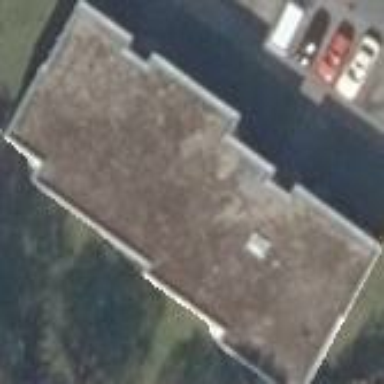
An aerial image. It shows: Building with apartments and flat roof.